Question: This is my plugin:
'''
add_shortcode('twitter', function($atts, $content) {
// print_r($atts); die();
if (!isset($atts['username']) ) $atts['username'] = 'att';
if ( empty($content) ) $content = 'Follow me on Twitter';
// shortcode_atts
$content .= '<div style="font-family: Arial, sans-serf">';
$content .= '<h2 style="color:orange">My Plugin here!</h2>';
$content .= '<a style="color:blue" href="http://twitter.com/' . $atts['username'] .'">' . $content .'</a></div>';
return $content;
});
'''
I'm expecting just a div with
'''
<div>
<h2>My Plugin here!</h2>
<a href="http://twitter.com/envatowebdev">Please follow me everybody!</a>
</div>
'''
But instead I'm getting the following:

'''
<div>
<h2>My Plugin here!</h2>
<a href="http://twitter.com/envatowebdev">Please follow me everybody!</a>
<div>
<a href="http://twitter.com/envatowebdev">
<h2>My Plugin here!</h2>
</a>
</div>
'''
I think it's because Wordpress is reading my closing '[/twitter]' tag as a new shortcode:
'''
[twitter username="envatowebdev"]Please follow me everybody![/twitter]
'''
But the same problem isn't happening for the author of <URL> I'm following, and I am in HTML text edit mode so I'm not sure why this is going on.
Link to post: <URL>
'[twitter username="envatowebdev"]Please follow me everybody![/twitter]'
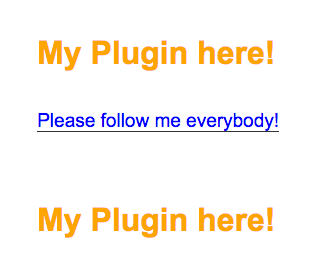
Answer: Try this way:
'''
function testf($atts, $content = "") {
// print_r($atts); die();
if (!isset($atts['username']) ) $atts['username'] = 'att';
if ( empty($content) ) $content = 'Follow me on Twitter';
// shortcode_atts
ob_start();
?>
<div style="font-family: Arial, sans-serf">
<h2 style="color:orange">My Plugin here!</h2>
<a style="color:blue" href="http://twitter.com/<?php echo $atts['username']; ?>"><?php echo $content; ?></a></div>
</div>
<?php
$content = ob_get_contents();
ob_end_clean();
return $content;
}
'''